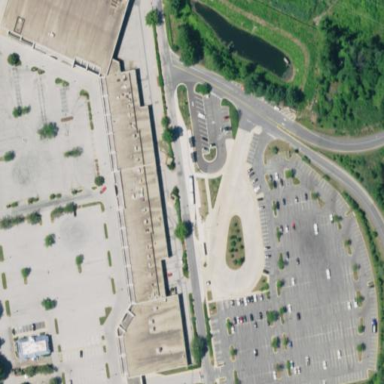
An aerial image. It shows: Retail area.